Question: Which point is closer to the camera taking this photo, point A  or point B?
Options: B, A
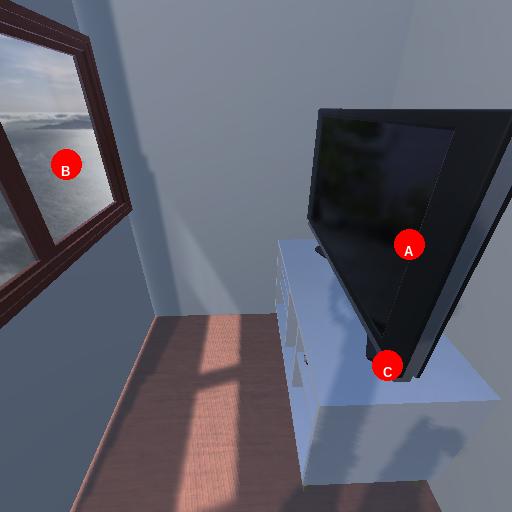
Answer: B